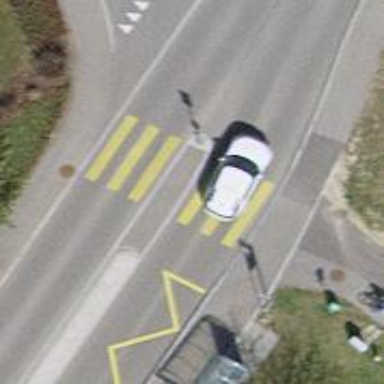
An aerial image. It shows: Marked road crossing with pedestrian island.